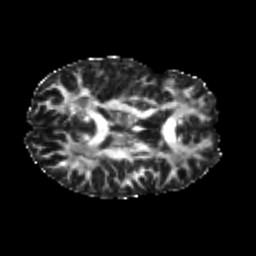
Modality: FA
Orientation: axial
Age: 22
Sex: male
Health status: healthy
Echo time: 0.074 s